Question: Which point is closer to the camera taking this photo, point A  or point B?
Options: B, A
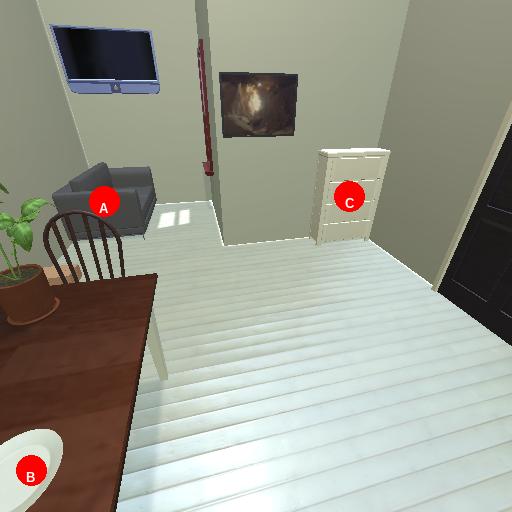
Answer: B